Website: ulta-beauty
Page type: account-selection
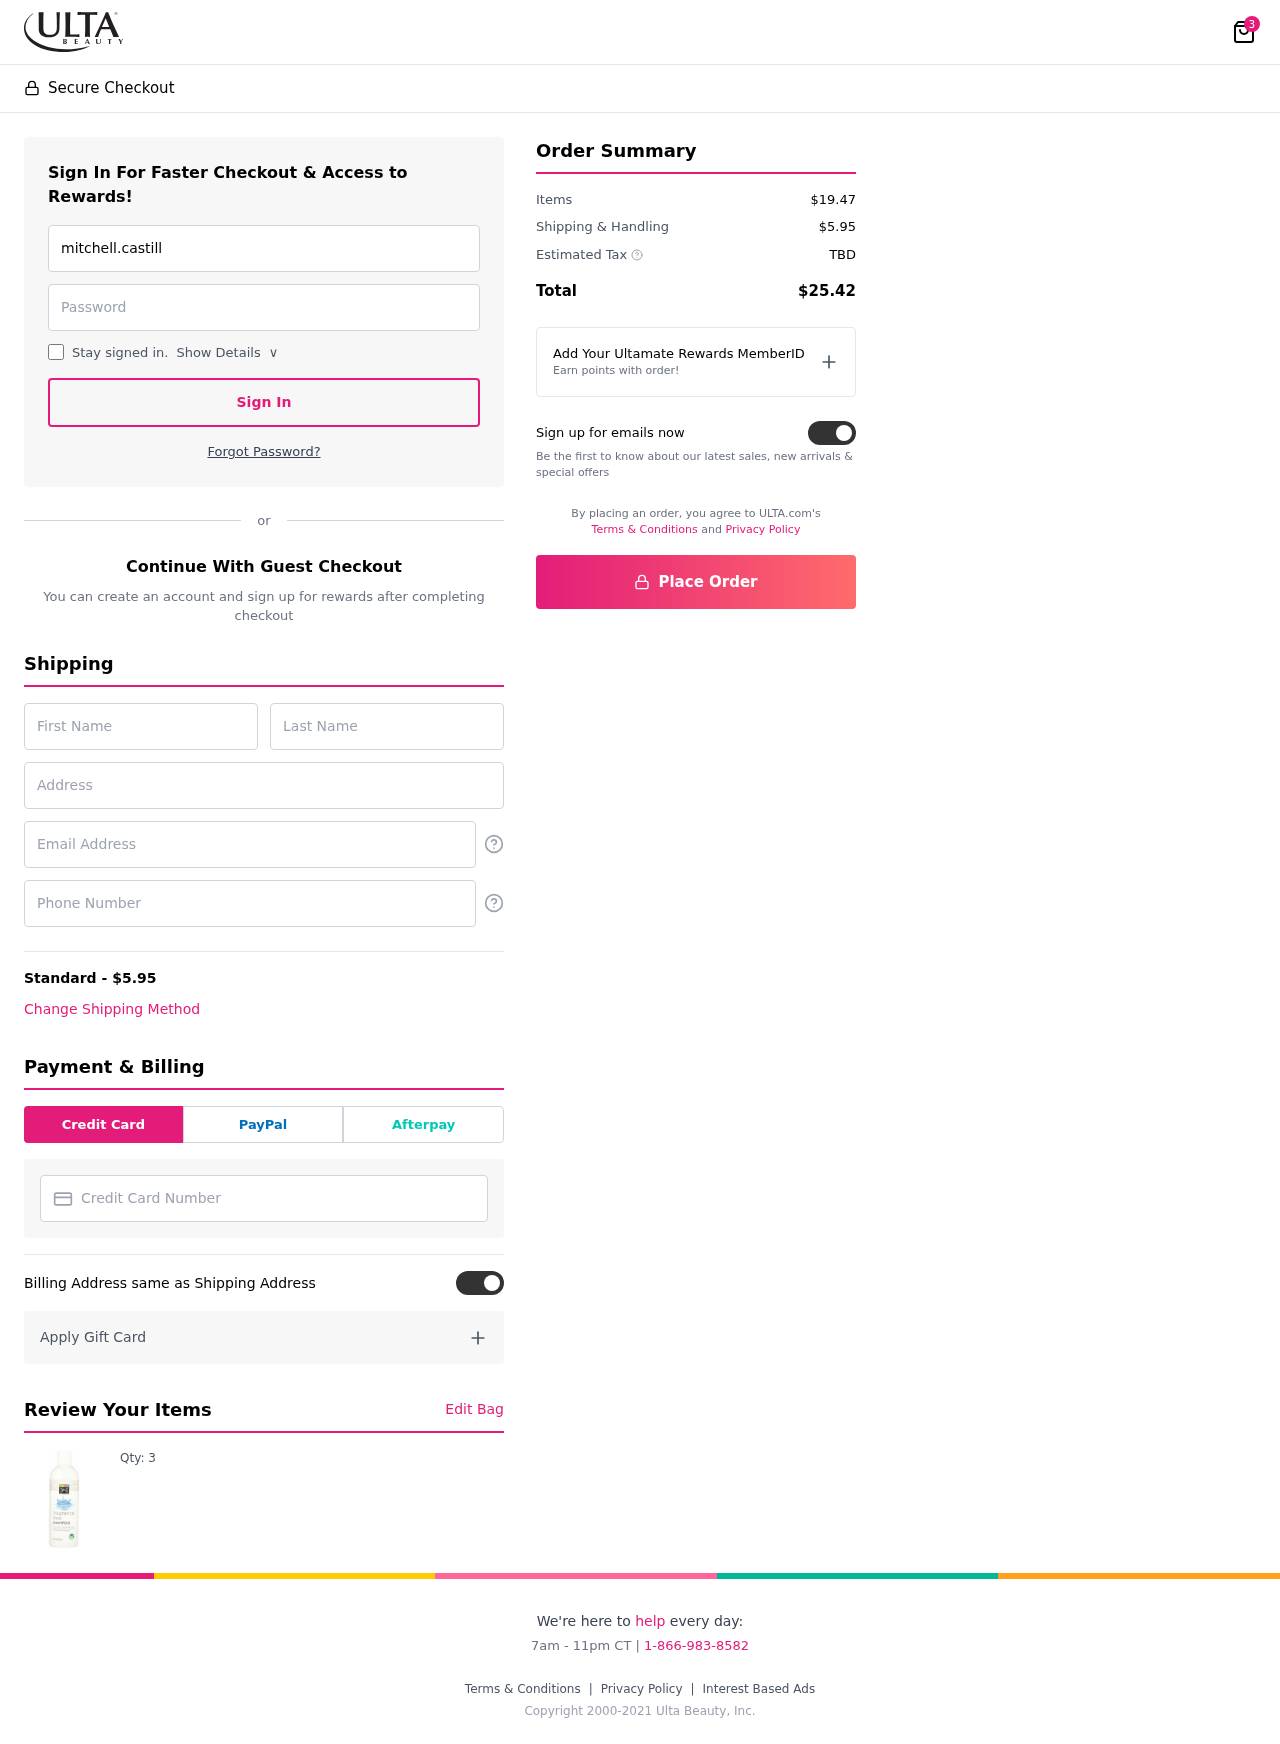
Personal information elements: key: PII_CARD_NUMBER
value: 2255 4382 9779 9116
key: PII_EMAIL
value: mitchell.castillo@yahoo.com
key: PII_EMAIL2
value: mitchell.castillo@yahoo.com
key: PII_FIRSTNAME
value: Mitchell
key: PII_LASTNAME
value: Castillo
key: PII_PHONE
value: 8177811026
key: PII_STREET
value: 481 Juarez Club
Product elements: key: PRODUCT1_QUANTITY
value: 3
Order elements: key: ORDER_NUM_ITEMS
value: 3
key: ORDER_SHIPPING_COST
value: $5.95
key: ORDER_SUBTOTAL
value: $19.47
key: ORDER_TAX
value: TBD
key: ORDER_TOTAL
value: $25.42